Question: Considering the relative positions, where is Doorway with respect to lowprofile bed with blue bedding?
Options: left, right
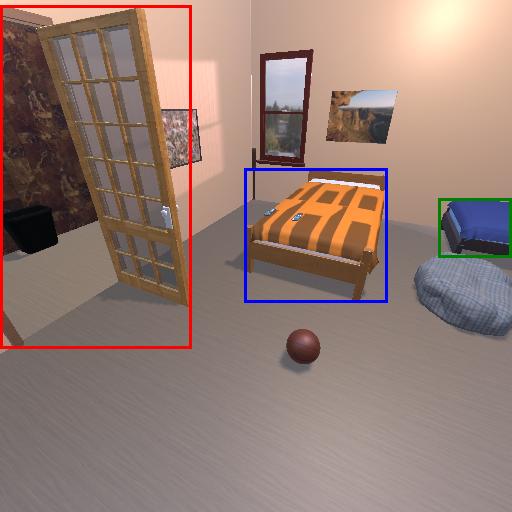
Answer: left